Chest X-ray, PA view. Patient: 43 years old, sex M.
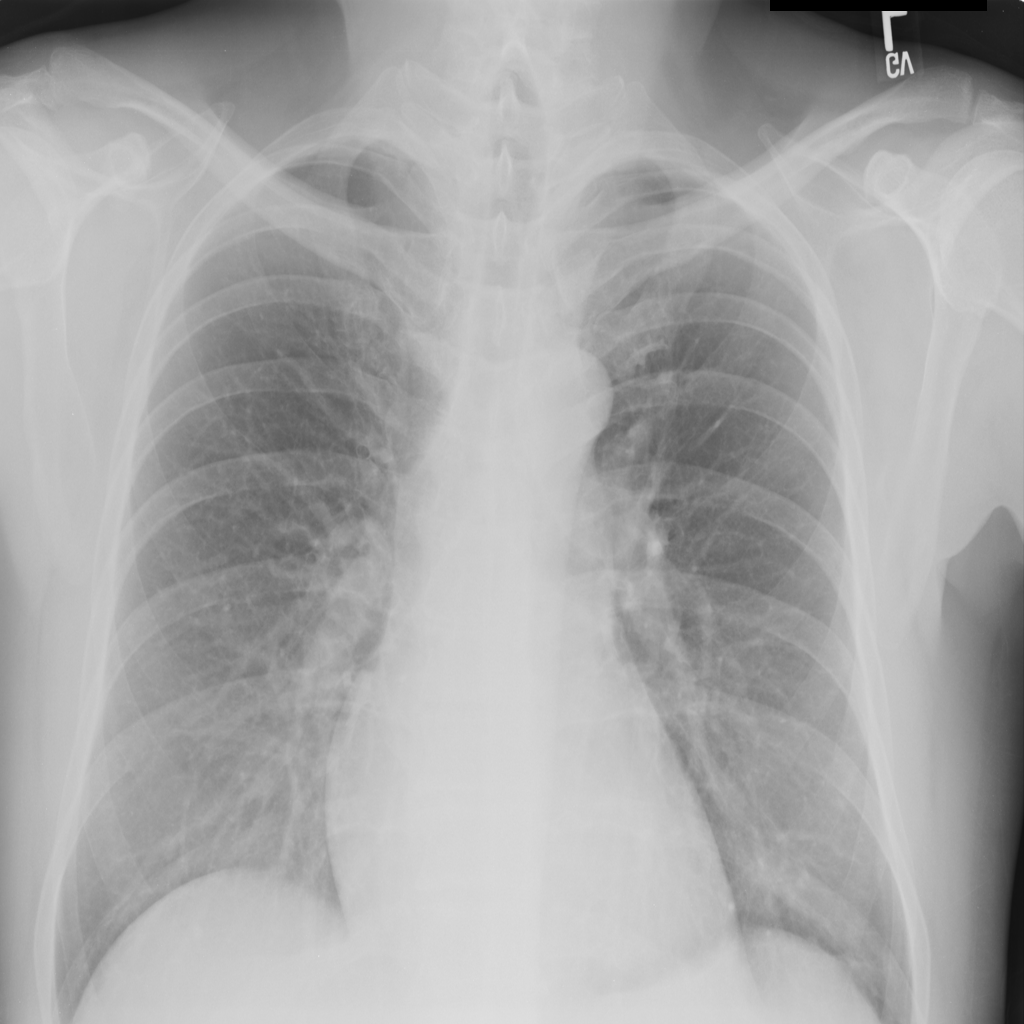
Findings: No Finding